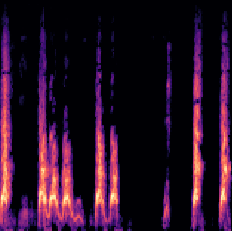
Sound class: Dog